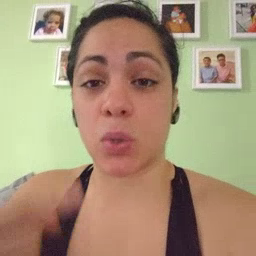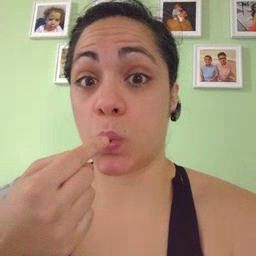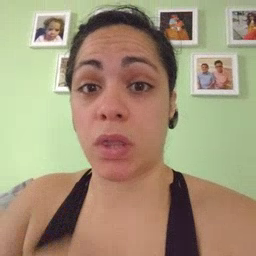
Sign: tooth